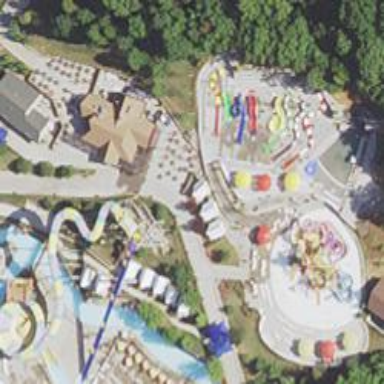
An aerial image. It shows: Water slide attraction.